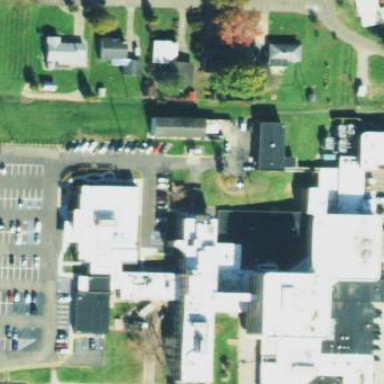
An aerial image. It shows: Hospital building.